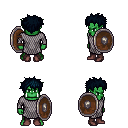
a pixel art fantasy rpg character, male body template, orc, green skin, chain mail, gold greaves, raven bedhead hairstyle, maroon shoes, shield, four views (front, back, left, right), 2x2 character sprite sheet, small pixel art, hard edges, no anti-aliasing